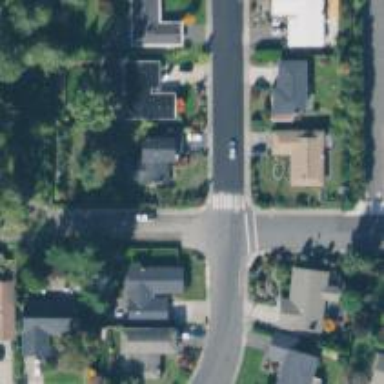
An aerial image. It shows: Marked crossing on the road.